Question: i am beginner in my project got crashed in some of view. i checked with help of Analyze which is in sub item of RUN in xcode. here i got some of issue list that is leak object here i added two kind of images it represents the leak object i can't able to understand what is the problem happened please any one help me

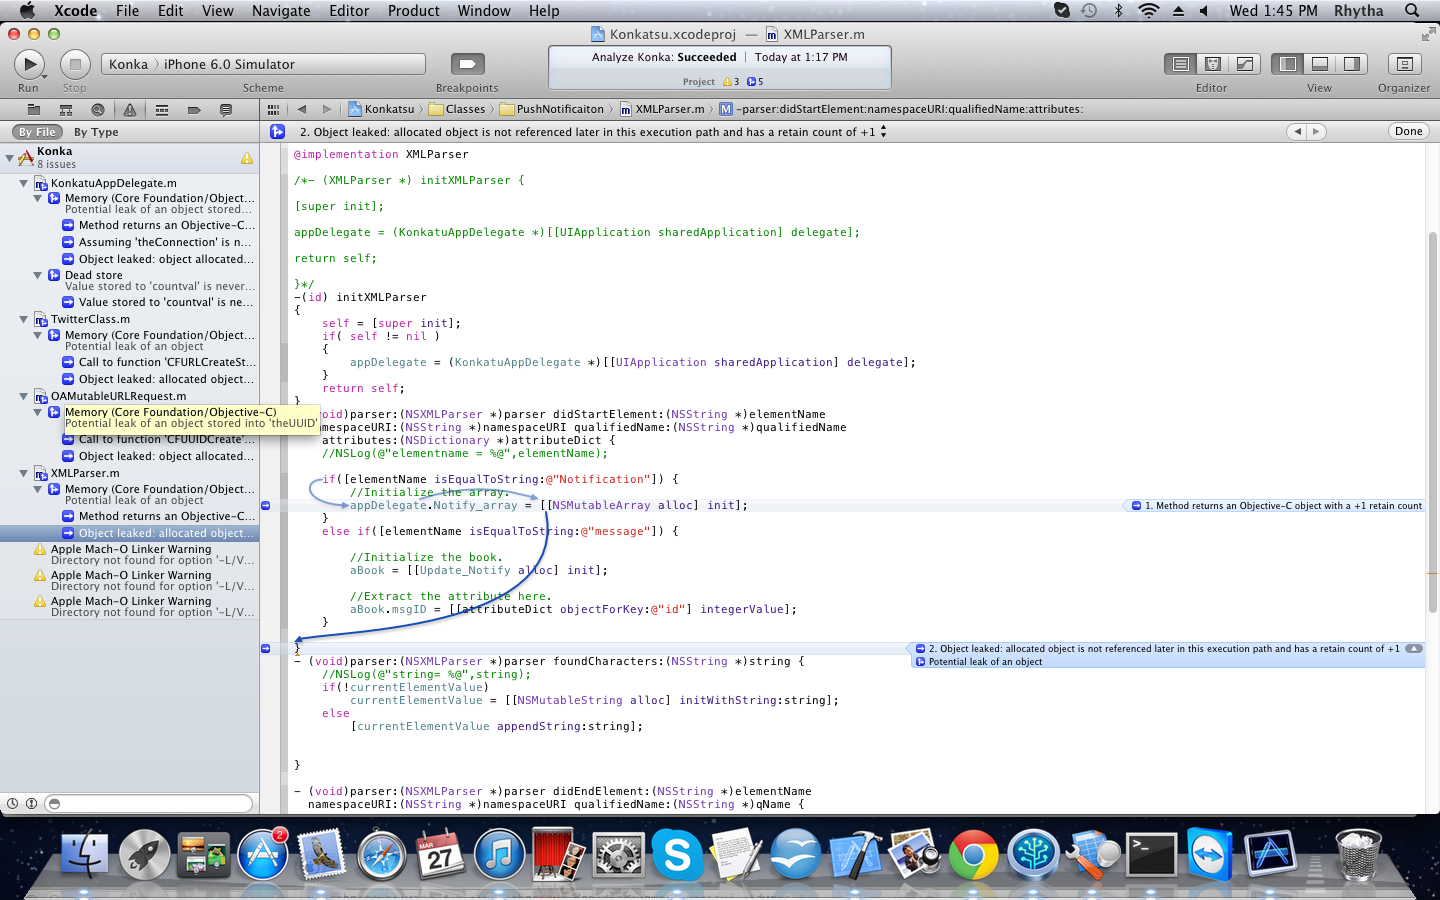
Answer: It is obvious that you 'create' or 'retain' some object, but forget to release it.
From your two images, you alloc for 'appDelegate.Notify_array' without release, if the 'Notify_array' is 'strong-property', you can 'autorelease' it when 'alloc'.
And you also retain the 'receivedData' without release.
Maybe you release all the objects in 'dealloc', but the naming-style is not good, it is good to have one underline prefix for instance variable.
Memory leaks will not result in crash, but access wild pointers will.
For the crash of your project, I advise you to open 'NSZombie Detect' to catch it.